Interaction volume radius: 10 \u00c5
Interaction volume height: 35 \u00c5
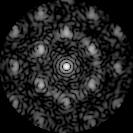
Disorder parameter: 0.5177